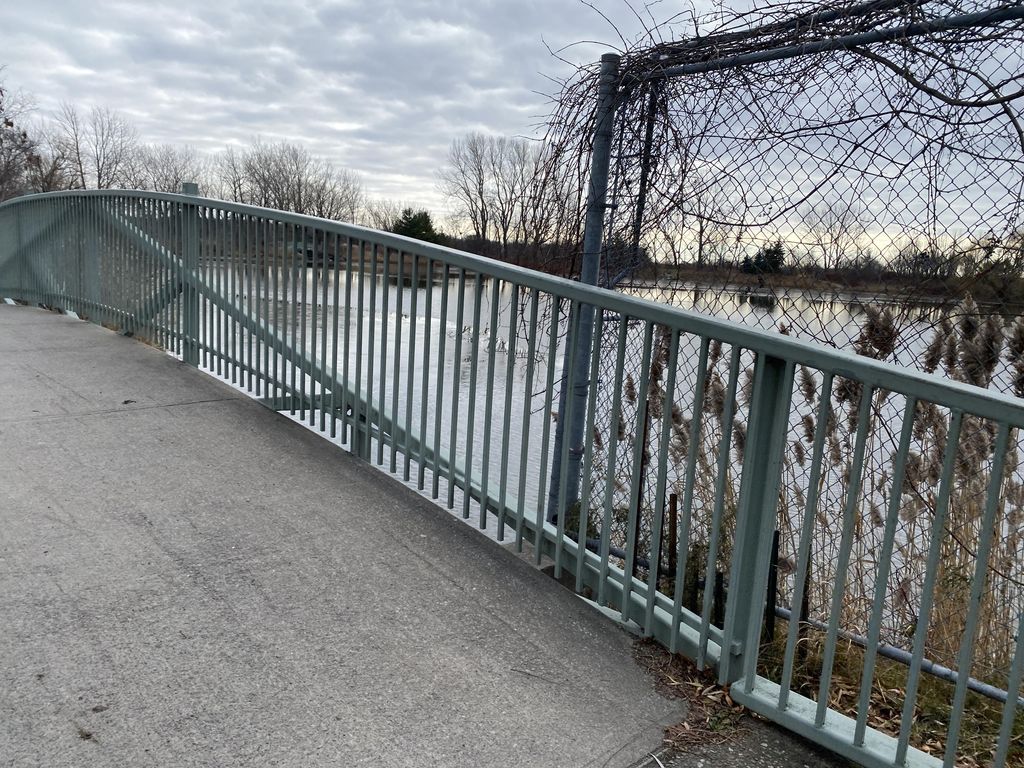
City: montreal